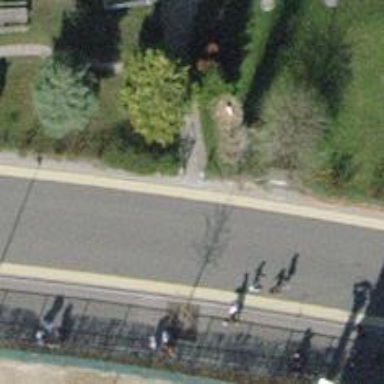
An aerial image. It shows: Footway made of paving stones.